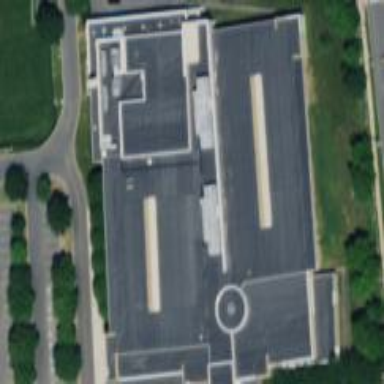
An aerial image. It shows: Building that houses fitness center.